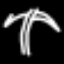
Label: palm tree